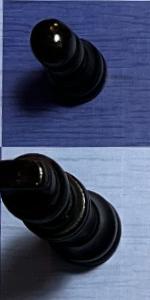
Label: King_Black